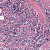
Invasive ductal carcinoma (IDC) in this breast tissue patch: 1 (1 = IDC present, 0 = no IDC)